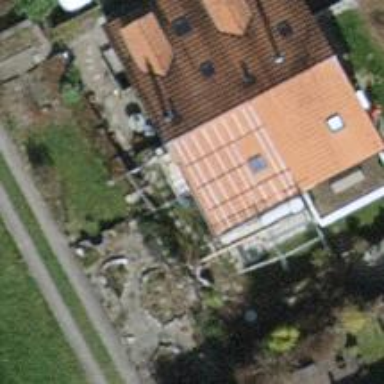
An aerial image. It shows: Small solar photovoltaic panel generator installed on roof.